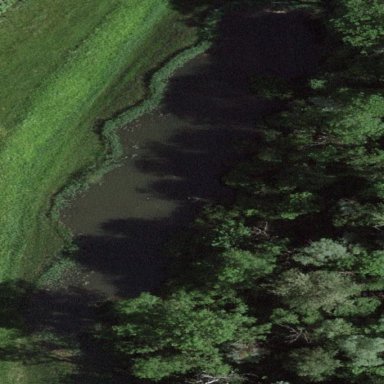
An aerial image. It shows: Pond with natural water.